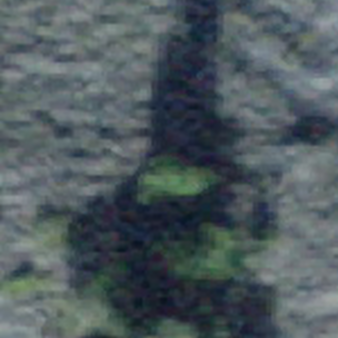
Label: other